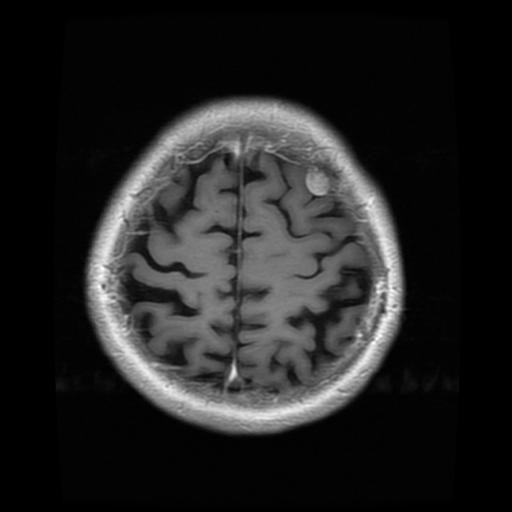
Label: meningioma